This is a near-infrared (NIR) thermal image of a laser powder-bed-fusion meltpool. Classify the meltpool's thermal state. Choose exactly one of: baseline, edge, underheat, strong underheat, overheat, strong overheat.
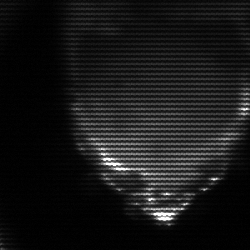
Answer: edge